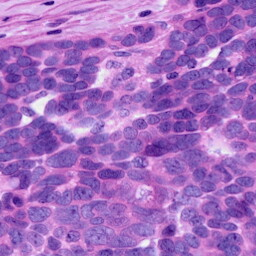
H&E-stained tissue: Ovarian